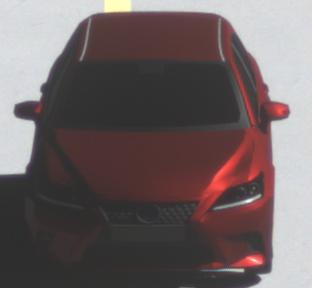
Make: Lexus
Model: CT 200h
Detailed model: CT (A10)
Model produced from: 2014/03
Model produced until: 2017/10
Doors: 5
Color: red
Road condition: dry road
Daytime: morning or afternoon
Contrast: high contrast